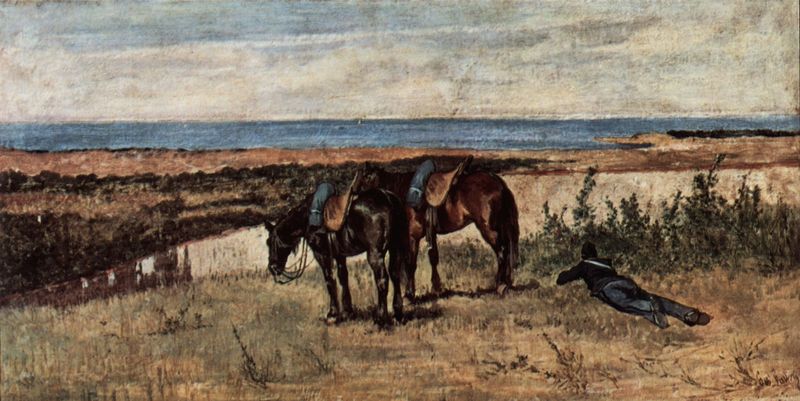
Titel: Soldat mit zwei Pferden am Ufer des Meeres
Künstler: Giovanni Fattori
Standort: Genova
Institution: Collezione Taragoni
Schlagwörter: blau, dunkel, gemälde, himmel, mann, meer, schatten, wasser, weiß, wolken, fluss, grün, landschaft, ocker, sand, see, ufer, braun, grau, hell, hintergrund, hut, licht, mitte, schwarz, gras, wiese, beige, haube, malerei, trinken, stehen, wache, öl, ebene, feld, gräser, halme, horizont, schilf, spiegelung, weide, weite, busch, büsche, flach, gebüsch, gewässer, sonne, land, pflanzen, wiesse, pferd, pferde, rappe, sattel, zaumzeug, zügel, küste, sommer, strand, ruhe, liegen, schlafen, perspektive, zwei, bündel, gepäck, mittag, trocken, hitze, wüste, grasen, pause, rast, amerika, krieg, wild, streifen, liegend, steppe, courbet, heiss, linie, zentralperspektive, militär, uniform, soldat, jagd, sandfarben, fuchs, beute, gewehr, spähen, fressen, lauer, disteln, versteck, naturalistisch, usa, gestrüpp, fernglas, westen, graß, gegenständlich, indianer, prärie, cowboy, woese, sättel, raabe, tarnung, western, scout, spion, auf der lauer, kundschafter, sattelliegen, schlafsäcke, schärpeuniform, anpirschen